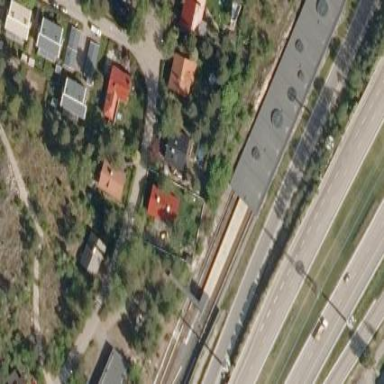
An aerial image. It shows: Platform with shelter for public transport. It is railway platform.